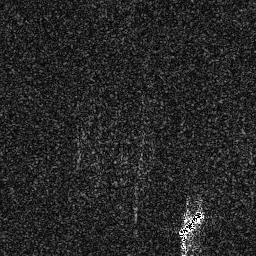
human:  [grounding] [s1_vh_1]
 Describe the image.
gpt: In the satellite image, there is  <ref>1 medium ship </ref> <box>[[68, 81, 80, 91, 0]]</box> located at bottom right.